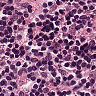
Metastatic tissue present: no